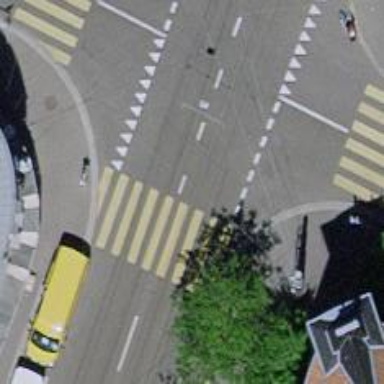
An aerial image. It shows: Road crossing with traffic signals.